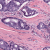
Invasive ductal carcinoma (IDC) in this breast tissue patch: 1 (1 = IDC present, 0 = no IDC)